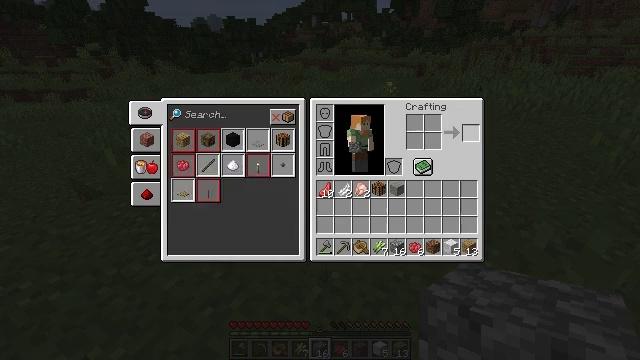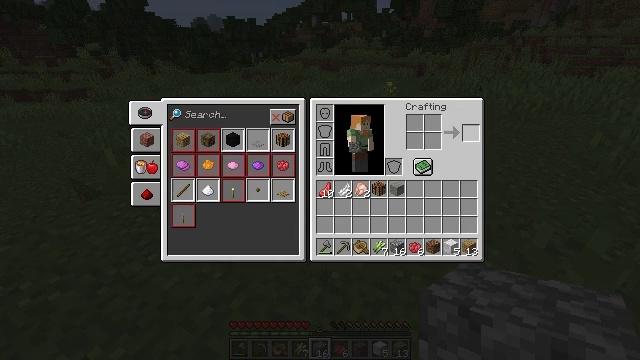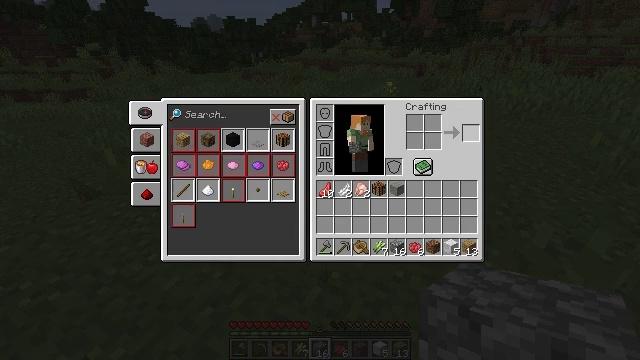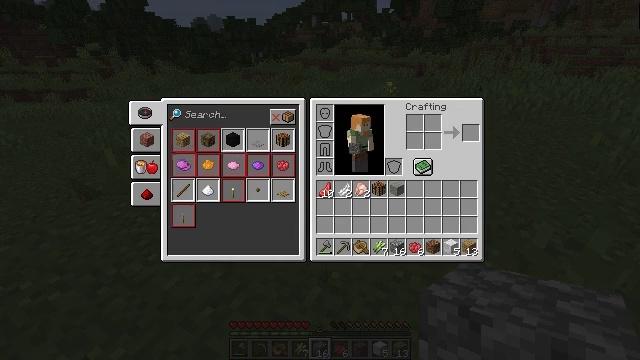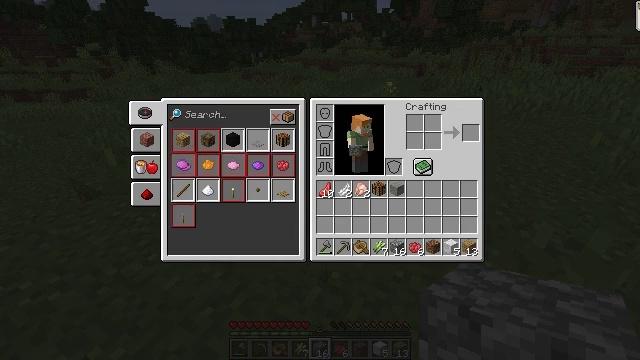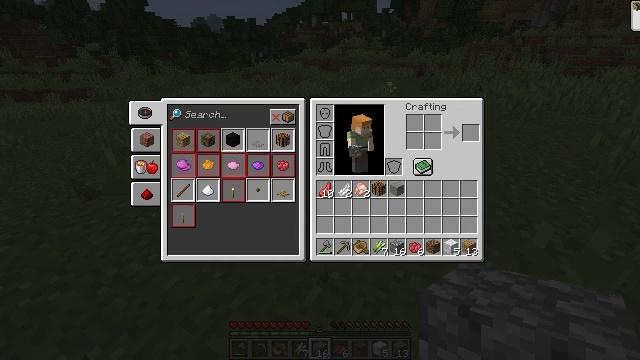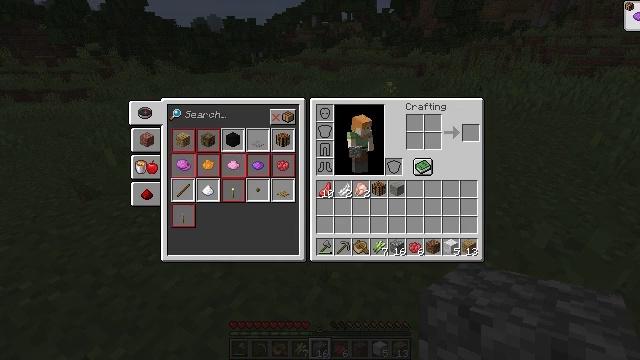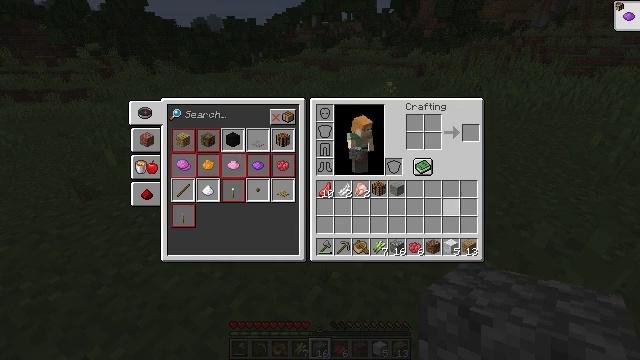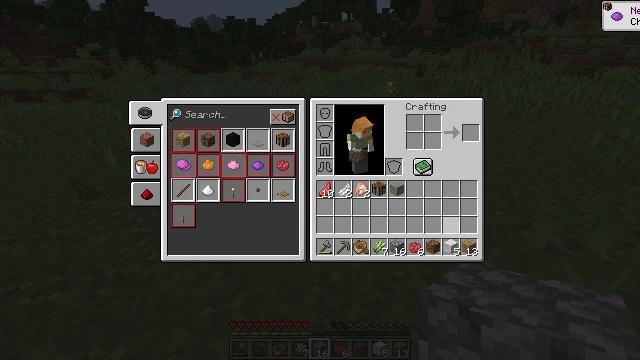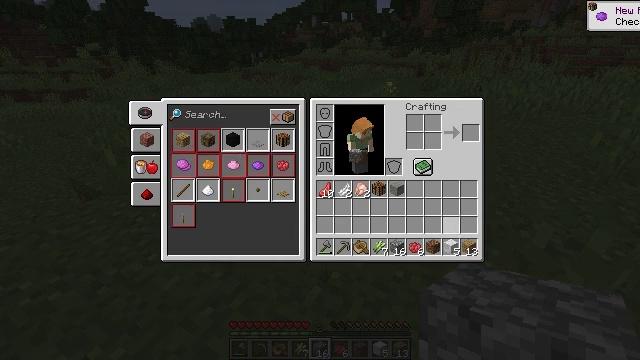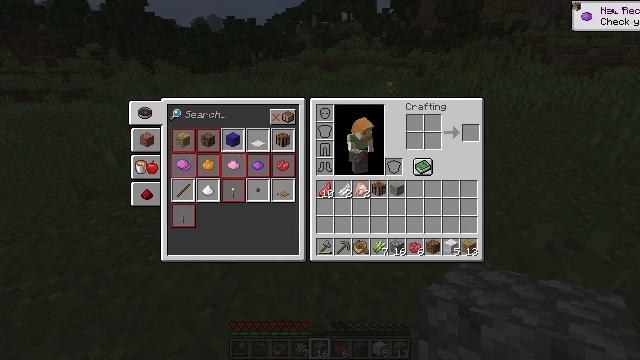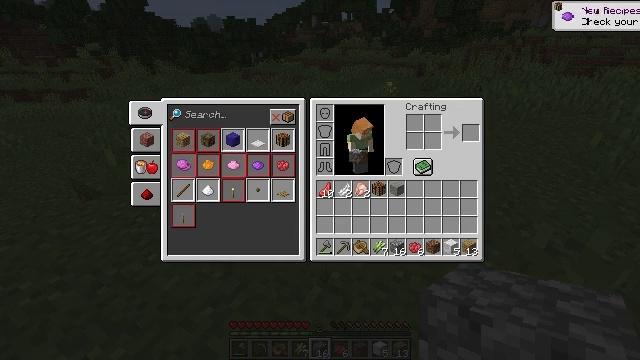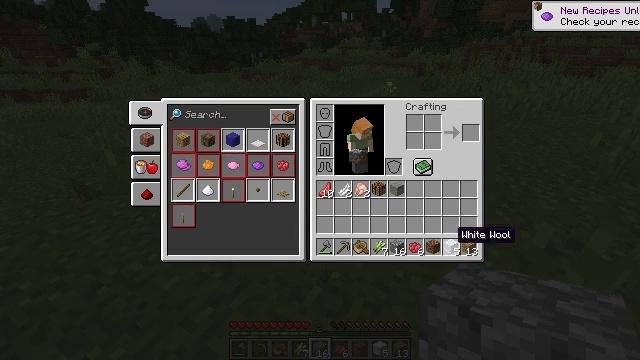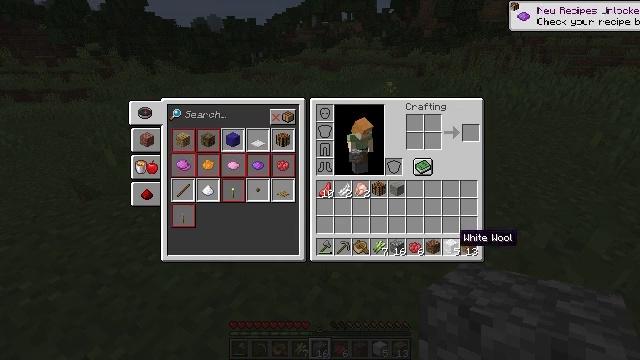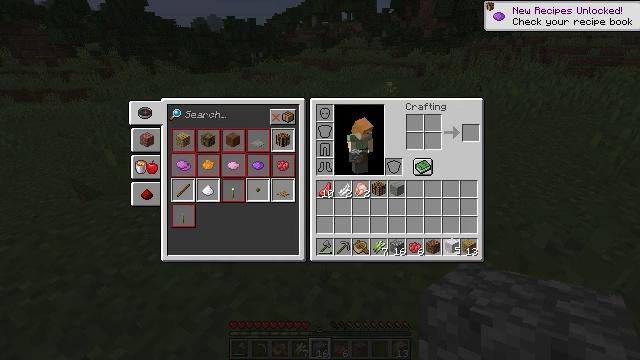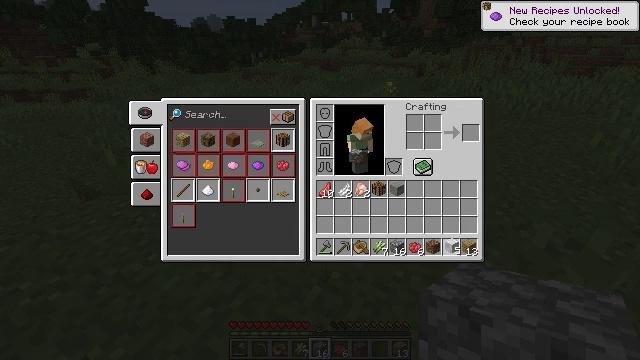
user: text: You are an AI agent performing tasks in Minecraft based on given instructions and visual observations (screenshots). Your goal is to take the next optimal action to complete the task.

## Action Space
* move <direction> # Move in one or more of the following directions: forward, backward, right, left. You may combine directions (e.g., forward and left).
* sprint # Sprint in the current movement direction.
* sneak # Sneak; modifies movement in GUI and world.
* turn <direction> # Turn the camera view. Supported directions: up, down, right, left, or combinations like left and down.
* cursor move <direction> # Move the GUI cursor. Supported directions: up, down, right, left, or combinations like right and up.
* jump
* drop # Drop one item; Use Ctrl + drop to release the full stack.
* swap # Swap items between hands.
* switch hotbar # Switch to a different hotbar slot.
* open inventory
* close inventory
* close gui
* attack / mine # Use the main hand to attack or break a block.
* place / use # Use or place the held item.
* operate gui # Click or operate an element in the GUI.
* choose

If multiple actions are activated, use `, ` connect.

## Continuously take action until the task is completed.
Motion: motion action
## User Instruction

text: In the crafting table, combine red dye with wool for red wool.
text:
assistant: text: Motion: sneak, open gui
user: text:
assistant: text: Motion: cursor move down
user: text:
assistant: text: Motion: cursor move down
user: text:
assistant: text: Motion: no_op
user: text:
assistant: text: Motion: no_op
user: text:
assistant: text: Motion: cursor move down
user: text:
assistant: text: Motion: cursor move left and down
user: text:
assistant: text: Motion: cursor move left and down
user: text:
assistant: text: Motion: no_op
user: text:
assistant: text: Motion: no_op
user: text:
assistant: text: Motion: no_op
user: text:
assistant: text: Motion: no_op
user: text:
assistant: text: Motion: no_op
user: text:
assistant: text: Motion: operate gui
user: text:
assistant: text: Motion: operate gui
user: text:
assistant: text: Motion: cursor move up
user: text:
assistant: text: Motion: cursor move up
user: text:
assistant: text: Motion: cursor move left and up
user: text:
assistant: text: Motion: cursor move up
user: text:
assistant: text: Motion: no_op
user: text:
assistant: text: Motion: no_op
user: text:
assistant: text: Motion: no_op
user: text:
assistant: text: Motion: no_op
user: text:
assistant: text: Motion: no_op
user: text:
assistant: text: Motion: no_op
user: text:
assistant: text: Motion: no_op
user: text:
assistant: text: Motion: no_op
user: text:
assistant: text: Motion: no_op
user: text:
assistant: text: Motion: no_op
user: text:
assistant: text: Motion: operate gui